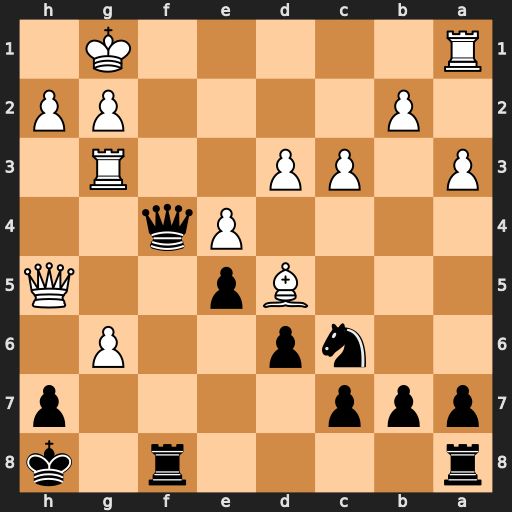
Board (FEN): r4r1k/ppp4p/2np2P1/3Bp2Q/4Pq2/P1PP2R1/1P4PP/R5K1
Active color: b
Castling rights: -
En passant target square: -
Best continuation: Qf2+ Kh1 Qf1+ Rxf1 Rxf1#